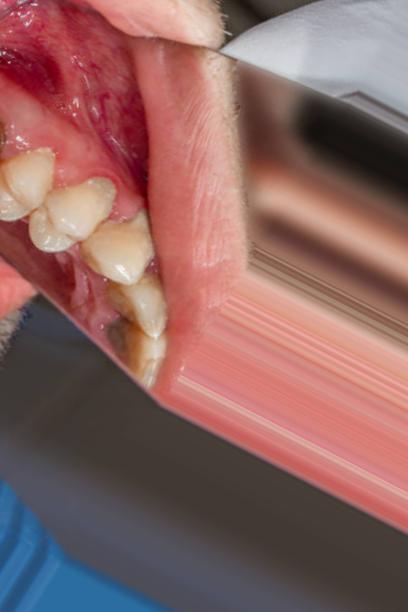
Condition: Caries